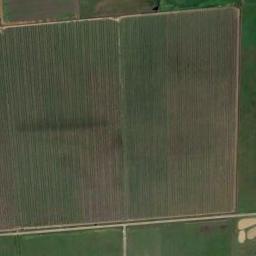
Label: rectangular_farmland